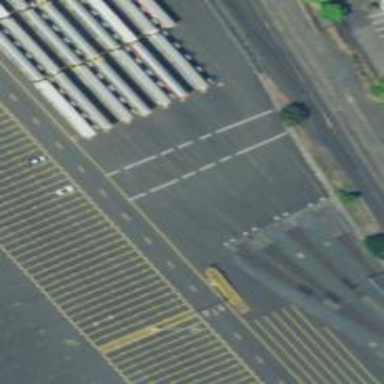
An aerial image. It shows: Railway siding with rails.